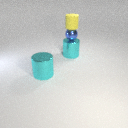
large cyan metal cylinder below small blue metal sphere